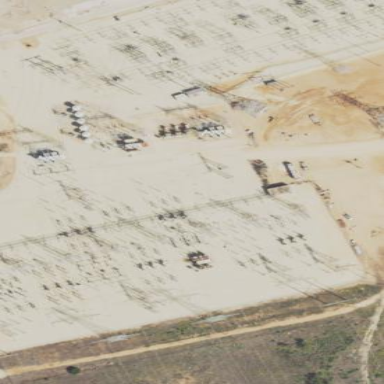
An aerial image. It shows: Transmission level substation.